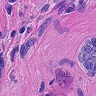
Metastatic tissue present: yes